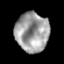
Tissue: prostate
Cell type: Epithelial cells
Senescence score: 0.3391
Nuclear area (px): 1288
Mean DAPI intensity: 158.895